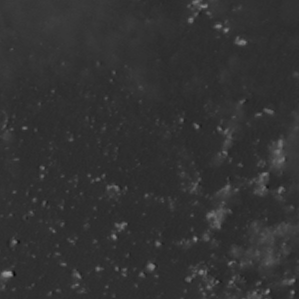
Label: non_frost